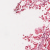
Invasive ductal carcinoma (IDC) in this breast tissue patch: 0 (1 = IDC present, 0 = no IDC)